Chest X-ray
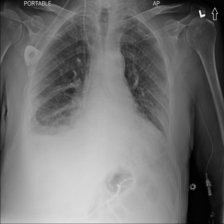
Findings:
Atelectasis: positive
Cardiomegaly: negative
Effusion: positive
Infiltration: negative
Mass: negative
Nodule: negative
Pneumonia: negative
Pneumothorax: negative
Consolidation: negative
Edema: negative
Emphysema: negative
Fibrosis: negative
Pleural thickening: negative
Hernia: negative